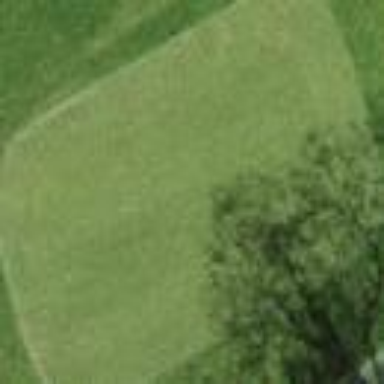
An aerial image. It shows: Golf tee.